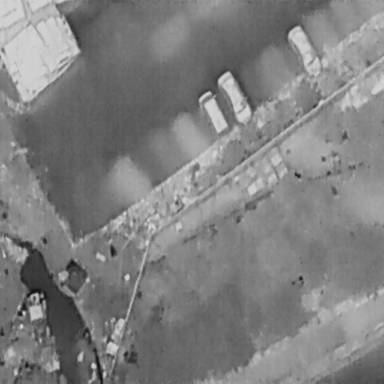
There are three Cars in the infrared image.